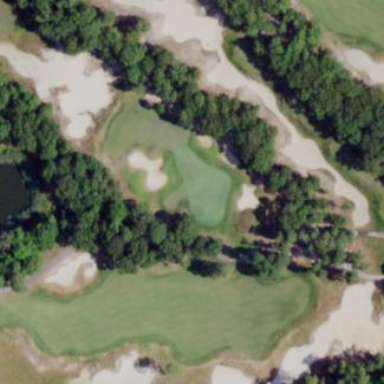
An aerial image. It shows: Golf fairway in the image.